Question: I can't understand my JavaScript issue. I have this property:
'''
this.ref.tileWidth = this.width / 32;
'''
Then in a prototype function I have:
'''
console.log(this);
console.log(this.tileWidth);
'''
Now look at the outputs...

Why does the second console.log display 'undefined'? In the first one 'tileWidth' is clearly defined. I don't understand why I can't access this property.
More code:
'''
function Tileset(url) {
this.image = new Image();
this.image.ref = this;
this.image.onload = function(){
if(!this.complete) throw new Error('Error when loading the tileset:' + url + '');
this.ref.tileWidth = this.width / 32;
}
this.image.src = 'tilesets/'+url;
}
Tileset.prototype.drawTile = function(number, context, xDestination, yDestination) {
console.log(this);
console.log(this.tileWidth);
}
'''
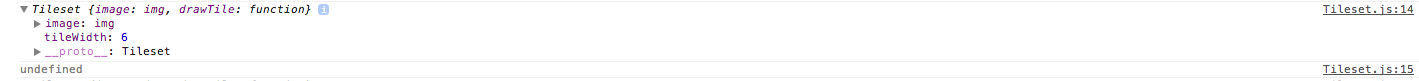
Answer: It was an onload issue, Its seems I try to read the property but the onload code is executed after my console.log (async problem maybe)
If I use a setTimeout its working